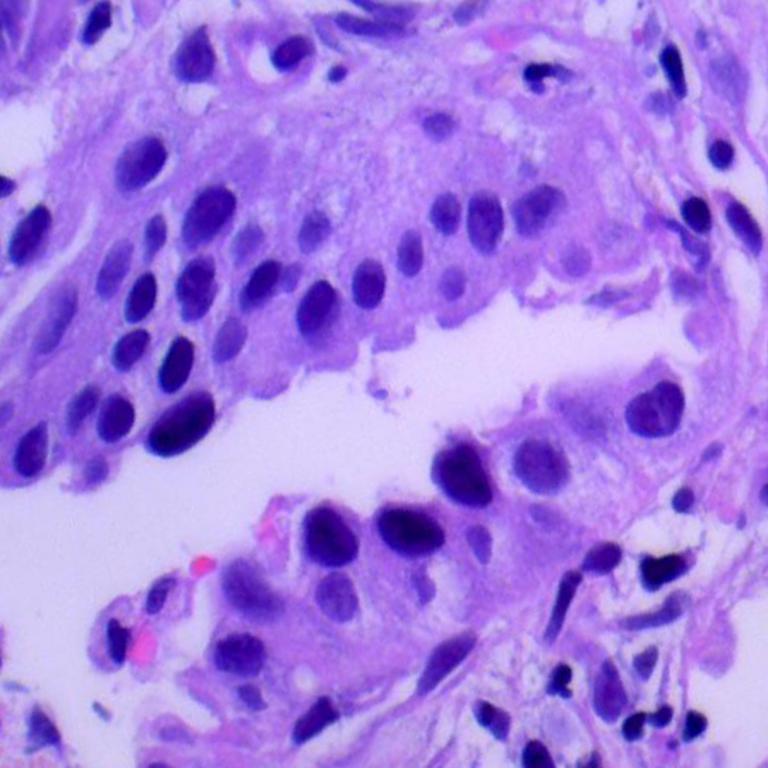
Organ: lung
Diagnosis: adenocarcinomas